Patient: sex F, age 33
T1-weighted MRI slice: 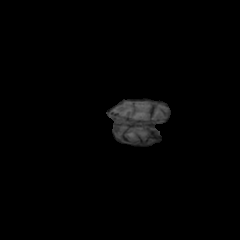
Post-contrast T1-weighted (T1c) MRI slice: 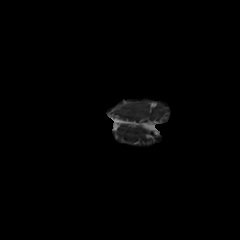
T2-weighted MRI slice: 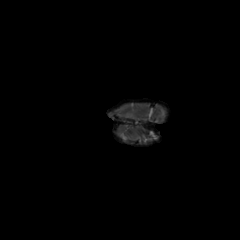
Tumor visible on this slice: no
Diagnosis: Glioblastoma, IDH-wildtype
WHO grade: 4